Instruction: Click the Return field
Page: home
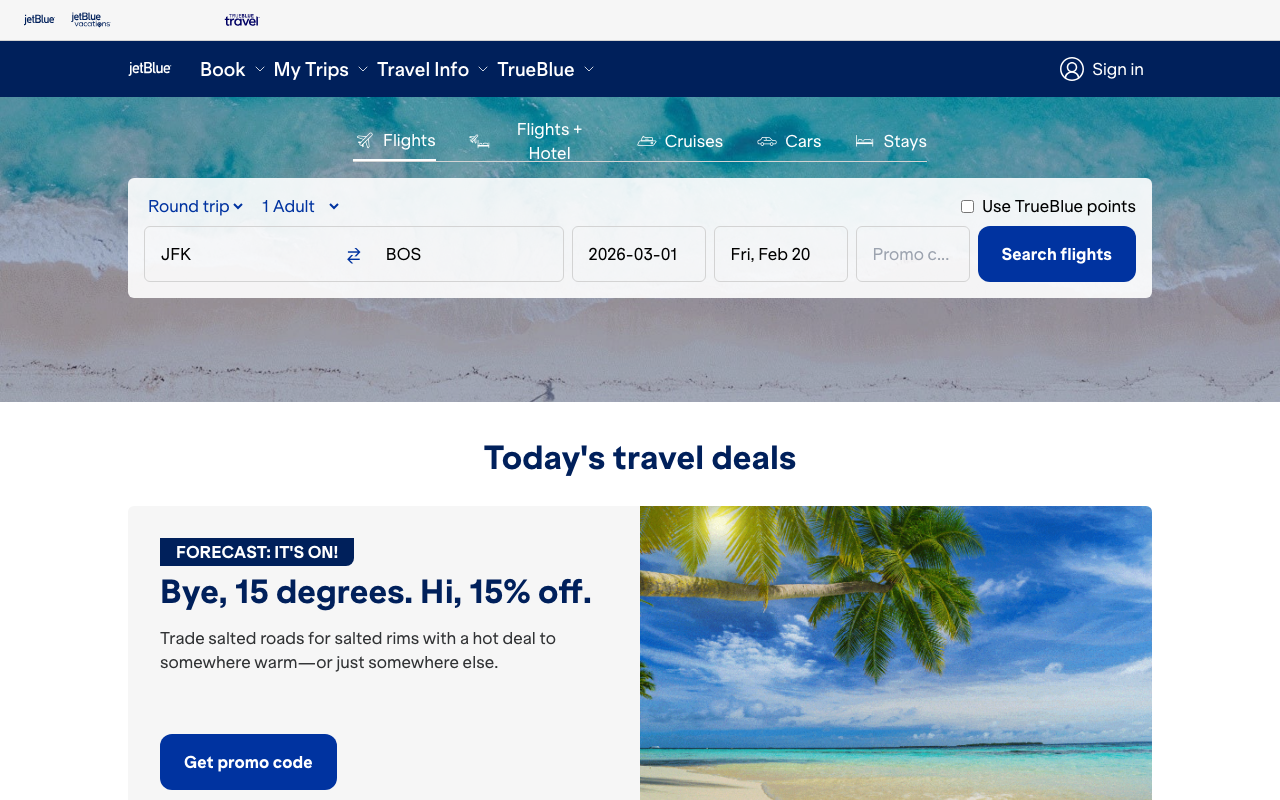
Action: click